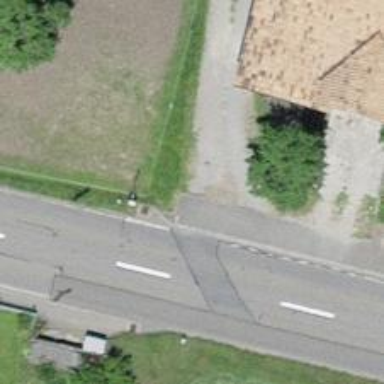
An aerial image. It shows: Bus stop with platform for public transport.